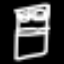
Label: bed